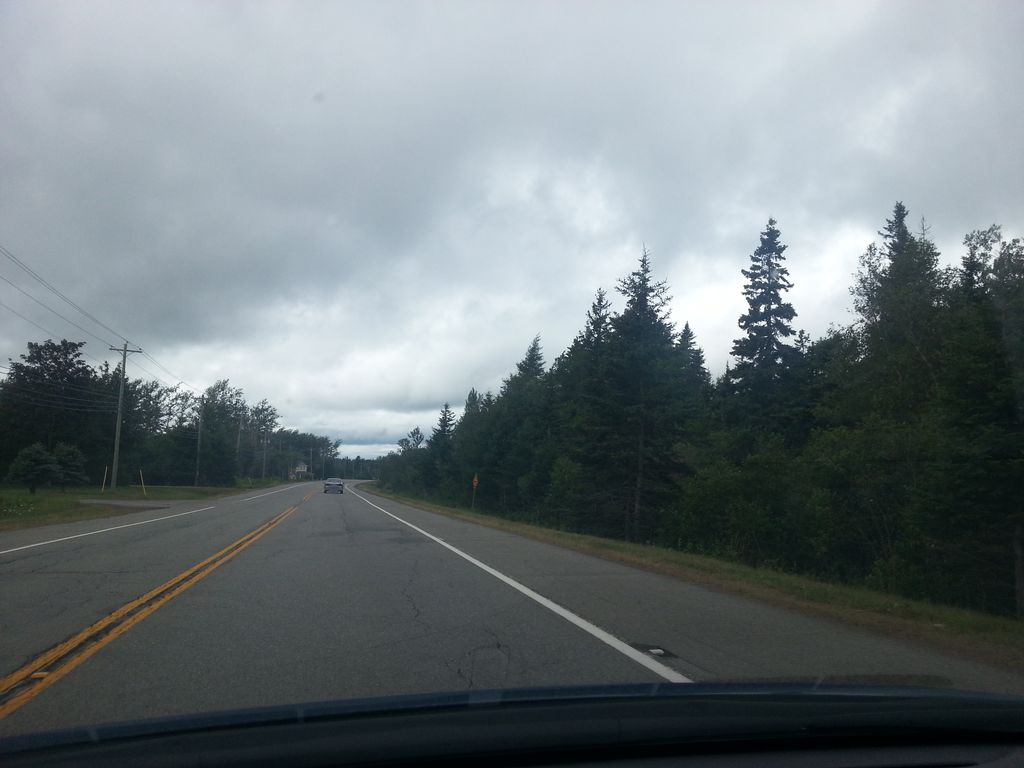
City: charlottetown